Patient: sex M, age 32
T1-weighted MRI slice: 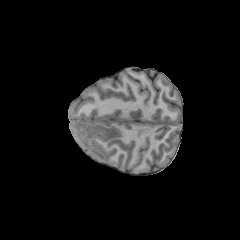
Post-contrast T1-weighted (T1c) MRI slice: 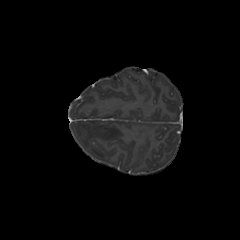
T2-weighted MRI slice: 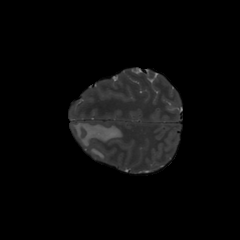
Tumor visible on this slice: yes
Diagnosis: Glioblastoma, IDH-wildtype
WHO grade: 4